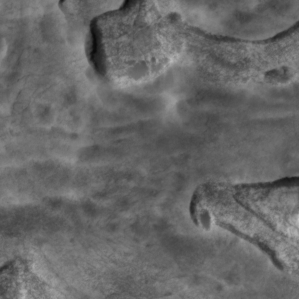
Label: non_frost